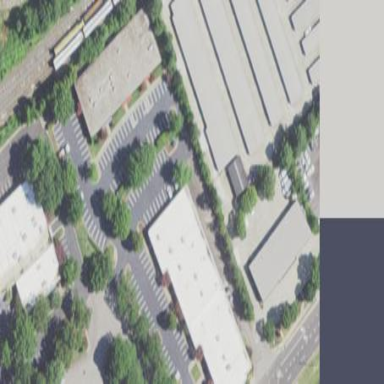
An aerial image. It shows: Commercial building.